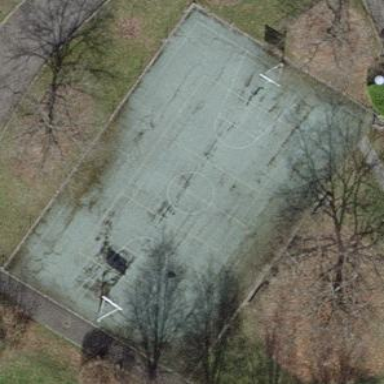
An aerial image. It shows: Basketball court on leisure land pitch.